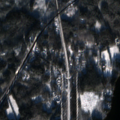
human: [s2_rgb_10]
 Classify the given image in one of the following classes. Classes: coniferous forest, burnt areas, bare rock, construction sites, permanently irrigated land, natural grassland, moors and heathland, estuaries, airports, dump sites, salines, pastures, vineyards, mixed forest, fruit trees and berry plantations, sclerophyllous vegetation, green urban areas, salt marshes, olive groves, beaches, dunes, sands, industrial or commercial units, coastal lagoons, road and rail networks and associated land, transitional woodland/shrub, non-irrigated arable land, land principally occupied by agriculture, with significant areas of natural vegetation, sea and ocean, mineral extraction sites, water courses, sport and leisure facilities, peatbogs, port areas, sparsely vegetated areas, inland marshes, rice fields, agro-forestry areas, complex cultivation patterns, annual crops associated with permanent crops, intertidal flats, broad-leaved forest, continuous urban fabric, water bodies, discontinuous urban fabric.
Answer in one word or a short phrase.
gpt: discontinuous urban fabric, broad-leaved forest, coniferous forest, mixed forest, water bodies